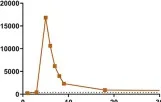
Clinical and treatment parameters of the patient during the 1st month after hospital admission. (A-H) show the time course of different laboratory parameters during the first 30 days following hospital admission.
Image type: pathology (immunostaining)